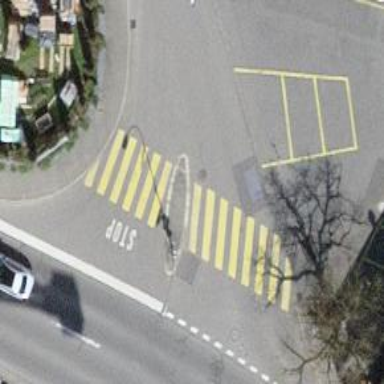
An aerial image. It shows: Uncontrolled crossing with zebra marking and island.